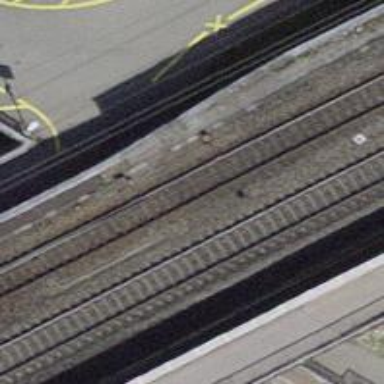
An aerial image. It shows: Railway switch.